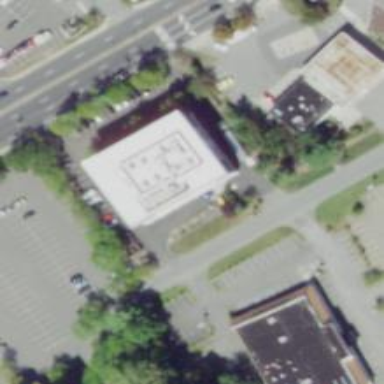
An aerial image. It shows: Clinic.